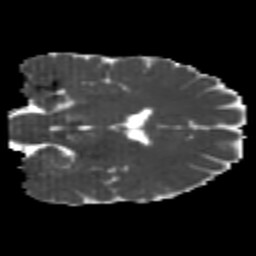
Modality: MD
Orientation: coronal
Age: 22
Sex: male
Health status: healthy
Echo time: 0.074 s